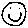
Label: smiley face